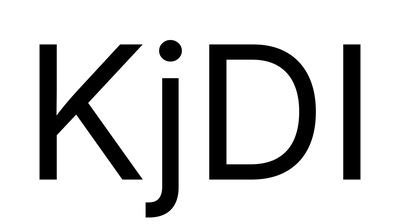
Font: Inter_Regular